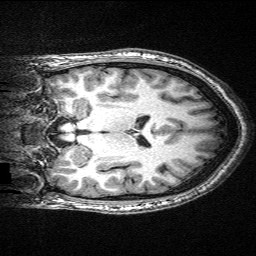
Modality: T1w
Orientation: coronal
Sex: male
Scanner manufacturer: siemens
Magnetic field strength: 3 T
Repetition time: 2.3 s
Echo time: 0.00336 s